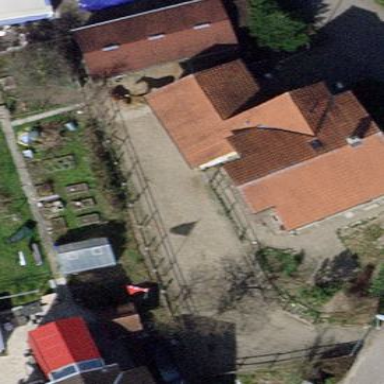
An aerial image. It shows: Detached building with gabled roof.